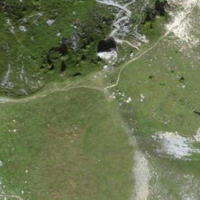
EUNIS habitat code: 23
Species observed at this site:
Dryas octopetala